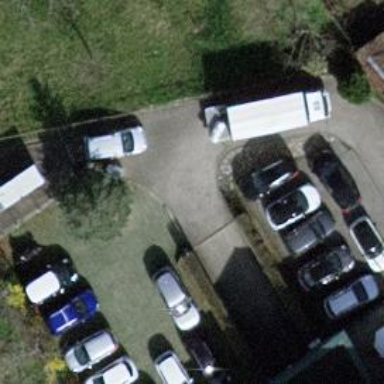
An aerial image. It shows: Road serving as parking aisle.